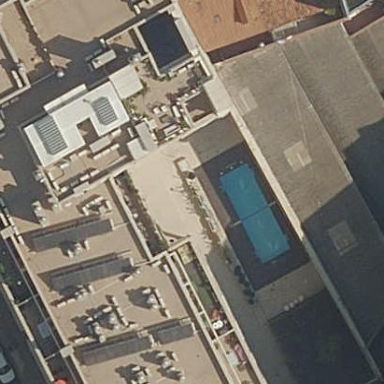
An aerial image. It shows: Swimming pool located in leisure land.